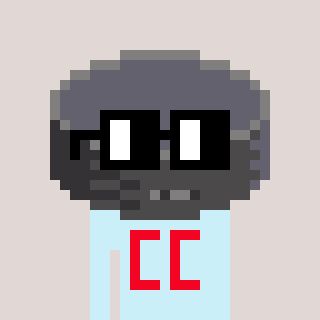
a pixel art character with square black glasses, a hockey puck-shaped head and a cold-colored body on a warm background